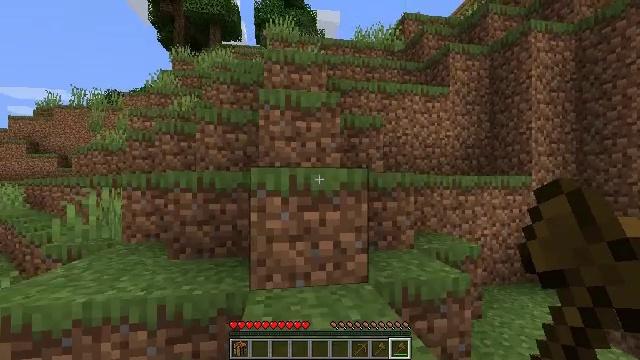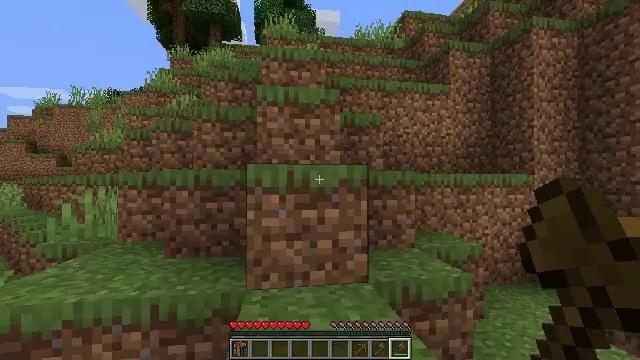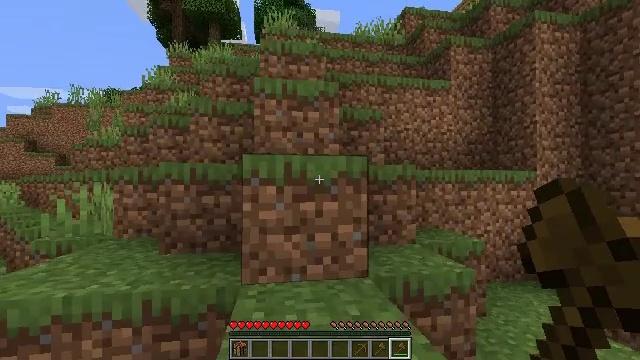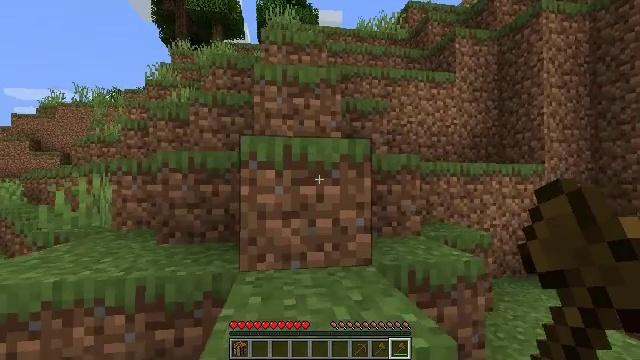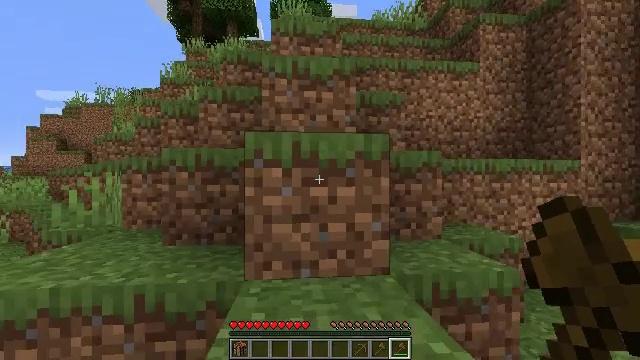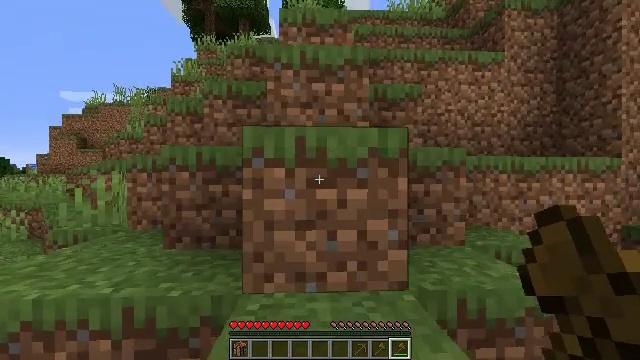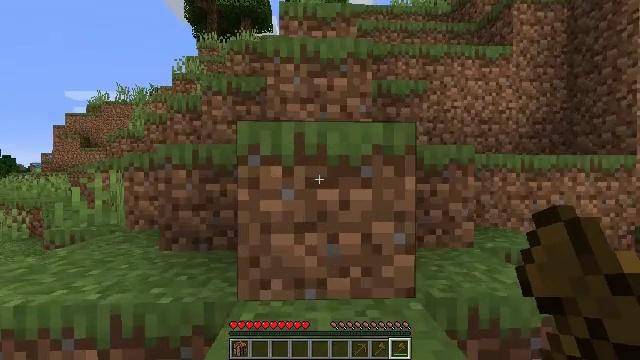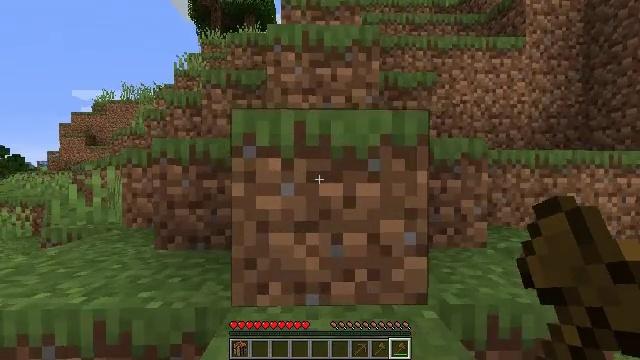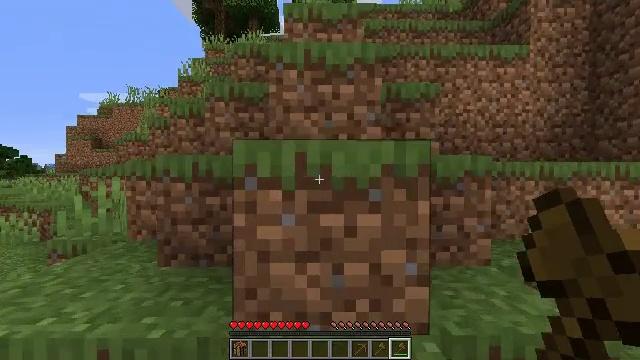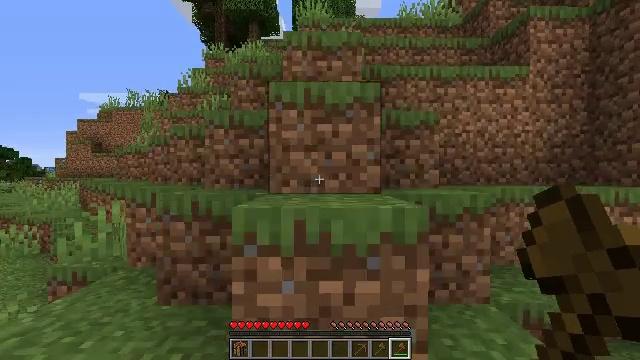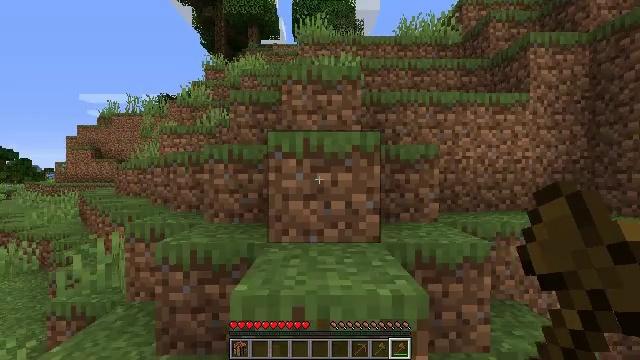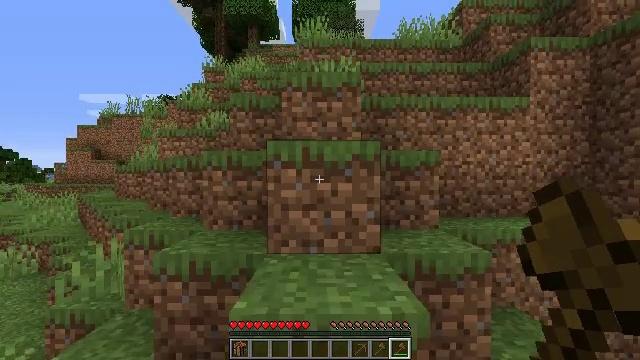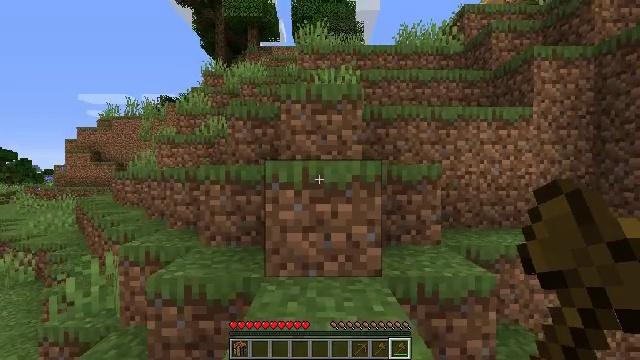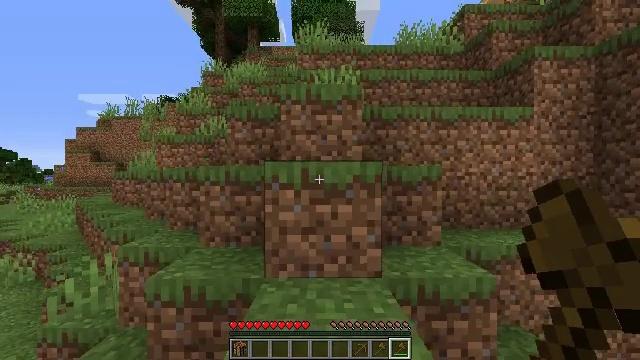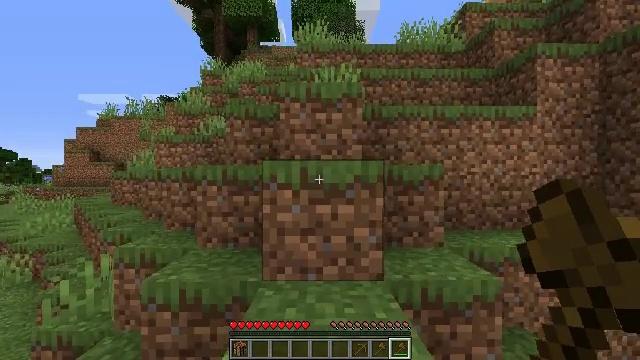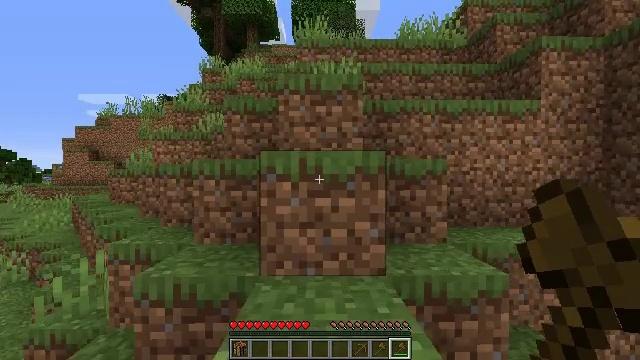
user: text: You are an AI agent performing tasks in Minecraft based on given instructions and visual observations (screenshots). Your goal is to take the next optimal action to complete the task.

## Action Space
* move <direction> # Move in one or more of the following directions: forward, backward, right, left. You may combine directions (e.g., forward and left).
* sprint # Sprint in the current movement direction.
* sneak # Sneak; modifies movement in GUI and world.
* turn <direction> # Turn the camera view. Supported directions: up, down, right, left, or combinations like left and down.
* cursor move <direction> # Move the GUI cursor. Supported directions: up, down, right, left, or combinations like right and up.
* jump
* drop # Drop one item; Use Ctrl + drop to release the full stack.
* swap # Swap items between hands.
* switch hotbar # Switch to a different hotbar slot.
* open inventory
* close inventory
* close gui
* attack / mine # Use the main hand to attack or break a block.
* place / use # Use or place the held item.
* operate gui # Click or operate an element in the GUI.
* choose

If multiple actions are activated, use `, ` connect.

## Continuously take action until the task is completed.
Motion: motion action
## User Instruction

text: Attack the grass path to restore it to dirt.
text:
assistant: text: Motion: move forward, jump
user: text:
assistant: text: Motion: move forward, jump
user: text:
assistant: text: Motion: move forward, jump
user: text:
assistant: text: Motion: move forward, turn left
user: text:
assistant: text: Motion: move forward, turn left
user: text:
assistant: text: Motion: move forward
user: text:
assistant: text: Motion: move forward
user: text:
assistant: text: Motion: move forward, jump
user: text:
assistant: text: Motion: move forward, jump
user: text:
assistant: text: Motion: move forward, jump
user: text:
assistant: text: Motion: move forward, jump
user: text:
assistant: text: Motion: move forward
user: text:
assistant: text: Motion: move forward
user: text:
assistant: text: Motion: move forward
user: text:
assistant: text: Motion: move forward
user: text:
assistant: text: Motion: move forward
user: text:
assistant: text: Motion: move forward, jump
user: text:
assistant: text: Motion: move forward, jump
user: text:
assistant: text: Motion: move forward, jump
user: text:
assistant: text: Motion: move forward, jump
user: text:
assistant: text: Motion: move forward, jump
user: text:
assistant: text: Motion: move forward
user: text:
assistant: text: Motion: move forward
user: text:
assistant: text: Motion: move forward
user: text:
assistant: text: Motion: move forward
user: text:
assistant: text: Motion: move forward
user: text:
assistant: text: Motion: move forward, jump
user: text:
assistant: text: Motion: move forward, jump
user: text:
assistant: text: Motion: move forward, jump
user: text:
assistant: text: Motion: move forward, jump